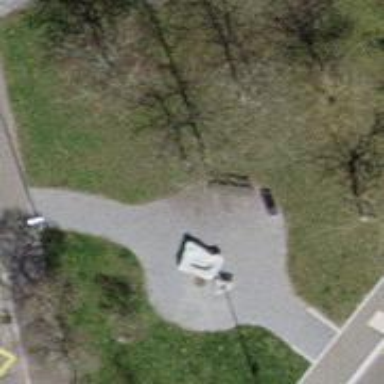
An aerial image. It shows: Brown bench in the vicinity.